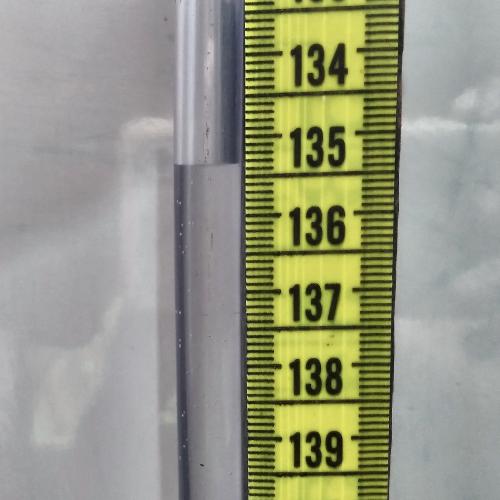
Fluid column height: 135.3 cm